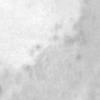
Label: no_change